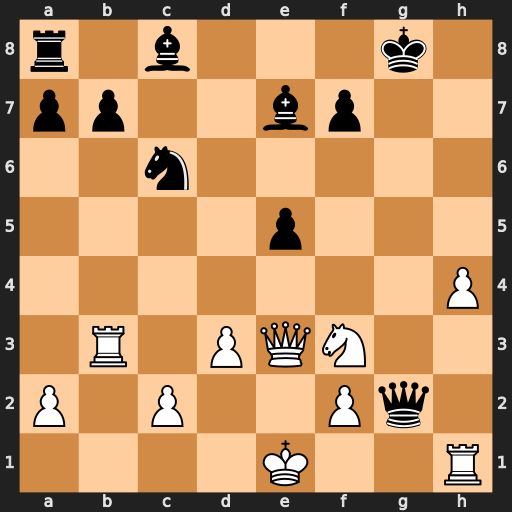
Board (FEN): r1b3k1/pp2bp2/2n5/4p3/7P/1R1PQN2/P1P2Pq1/4K2R
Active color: w
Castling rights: K
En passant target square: -
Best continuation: Rg1 Qxg1+ Nxg1